Question: I am developing a blackberry app and I am new to Blackberry. I am using Label Field in every screens, but there is a color surrounding the LabelField other than the background I have given for the screen like the image I have given here..

This is a header in my App,which comes in every screens. Here you can see a white color around the "state editions". It does not look good. I want the orange background color at the place of white color. Thanks in advance...
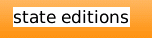
Answer: You are using the following code.. (from your comment)
'''
lF1= new LabelField("state editions",LabelField.FIELD_LEFT |FIELD_VCENTER) {
public void paint(Graphics graphics) {
graphics.clear();
graphics.setColor(Color.BLACK);
graphics.setBackgroundColor(Color.ORANGE); graphics.fillRect(0, 0,0, 0);
super.paint(graphics);
}
};
'''
Try to modify this like the following:
'''
lF1= new LabelField("state editions",LabelField.FIELD_LEFT |FIELD_VCENTER) {
public void paint(Graphics graphics) {
super.paint(graphics);
}
};
'''
That means, you don't have to extend default 'LabelField'.
Just use,
'''
lF1= new LabelField("state editions",LabelField.FIELD_LEFT |FIELD_VCENTER);
'''
And check the 'Graphics' , 'graphics.clear()' etc in the API.